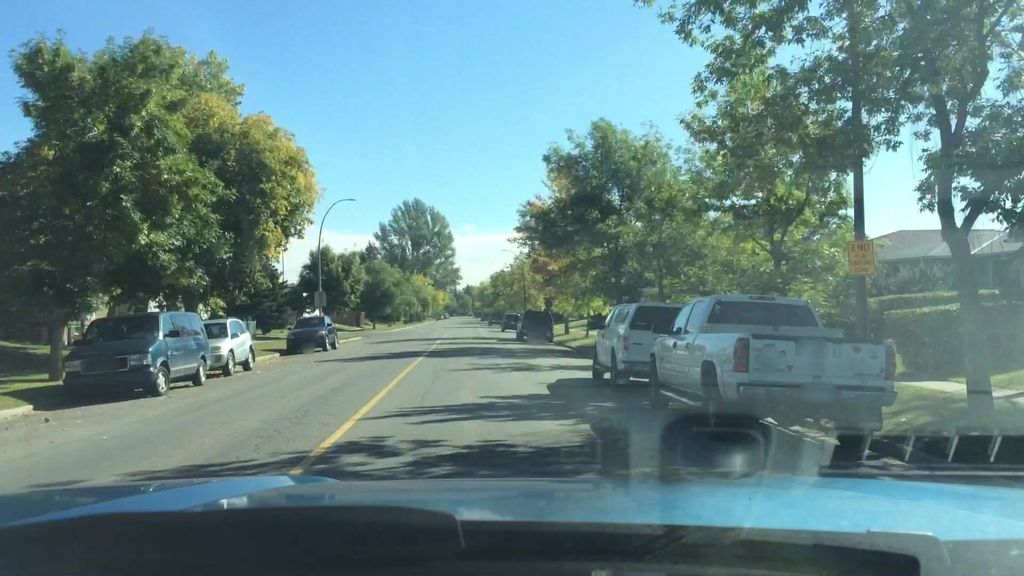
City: calgary